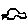
Label: car